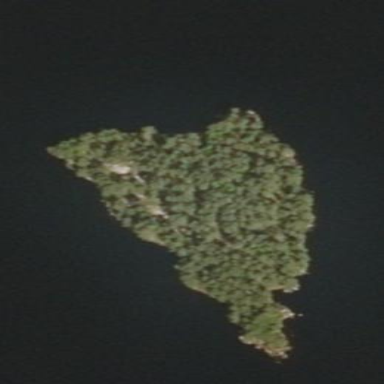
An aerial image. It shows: Image showing island.